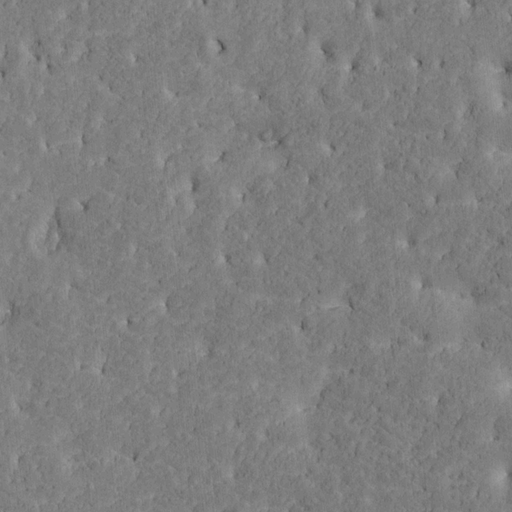
Classes present: Background